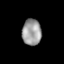
Tissue: lung
Cell type: Others
Senescence score: 0.2354
Nuclear area (px): 491
Mean DAPI intensity: 156.499